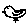
Label: bird